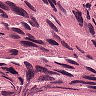
Metastatic tissue present: yes